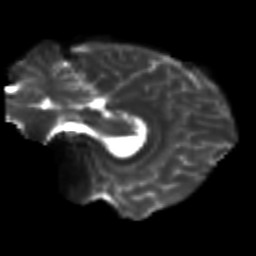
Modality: T2w
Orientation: sagittal
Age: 19
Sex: female
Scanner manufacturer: siemens
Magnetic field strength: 3 T
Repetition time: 3.5 s
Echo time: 0.113 s